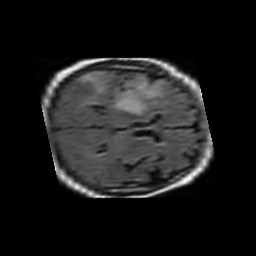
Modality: FLAIR
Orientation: axial
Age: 62
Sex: male
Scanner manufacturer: philips
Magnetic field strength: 1.5 T
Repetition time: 6 s
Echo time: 0.12 s